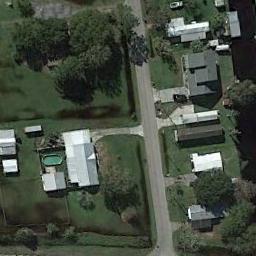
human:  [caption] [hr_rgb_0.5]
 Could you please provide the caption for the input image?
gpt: There are many buildings of different shapes and sizes in medium residential area .

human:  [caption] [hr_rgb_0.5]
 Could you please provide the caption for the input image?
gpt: The medium residential is on the grass next to the road .

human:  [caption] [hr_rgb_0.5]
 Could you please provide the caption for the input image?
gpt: The medium residential area has some houses of different sizes on the grass and a road goes through the medium residential area .

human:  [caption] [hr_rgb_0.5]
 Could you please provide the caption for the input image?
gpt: There are a lot of trees in mid-sized residential areas .

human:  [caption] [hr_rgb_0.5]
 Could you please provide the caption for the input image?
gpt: There are some white buildings and green trees on the medium residential area .